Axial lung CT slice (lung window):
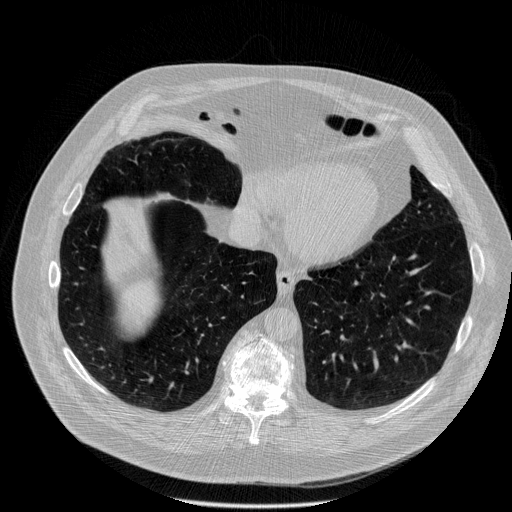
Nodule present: no